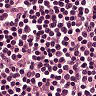
Metastatic tissue present: no